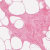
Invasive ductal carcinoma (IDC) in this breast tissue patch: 0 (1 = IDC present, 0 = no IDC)